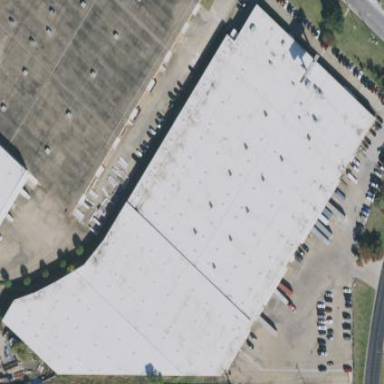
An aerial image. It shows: Warehouse.